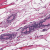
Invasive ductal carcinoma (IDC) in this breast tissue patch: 0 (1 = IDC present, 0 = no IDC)